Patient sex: F
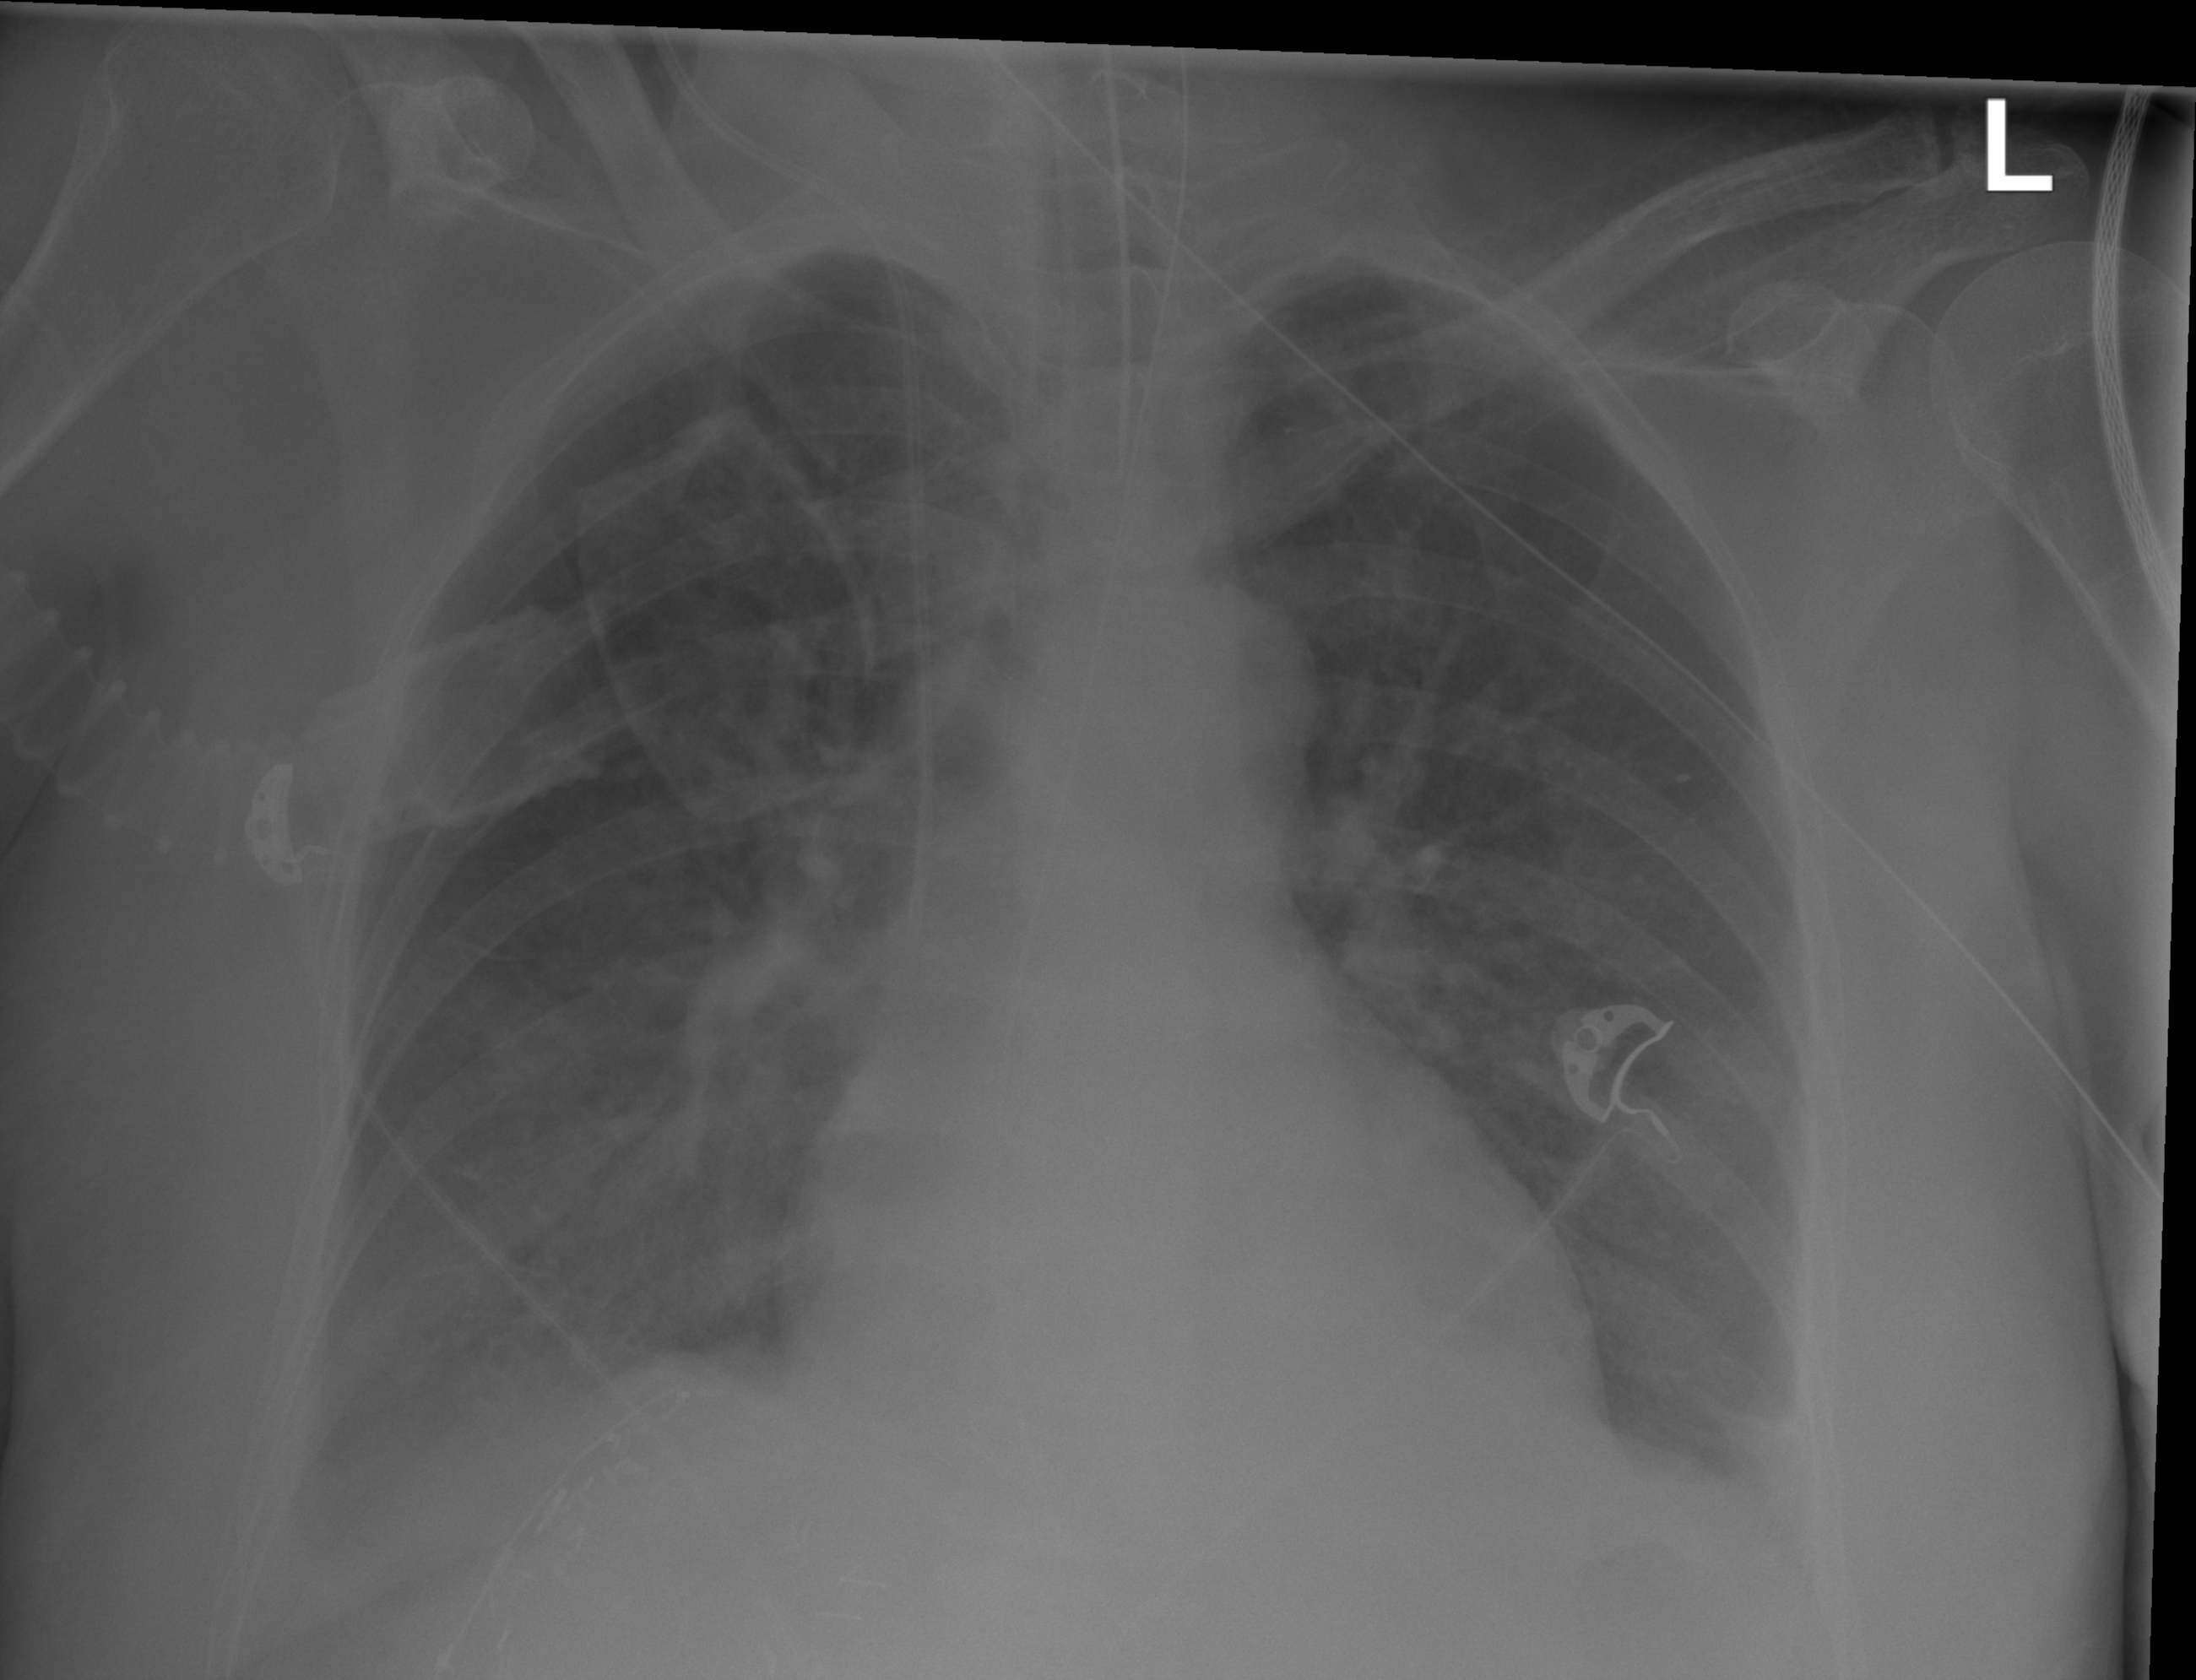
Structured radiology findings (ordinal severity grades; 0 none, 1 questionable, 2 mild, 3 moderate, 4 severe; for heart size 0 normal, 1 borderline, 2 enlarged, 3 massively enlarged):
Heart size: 0
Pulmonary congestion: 0
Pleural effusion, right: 2
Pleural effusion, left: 2
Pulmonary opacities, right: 2
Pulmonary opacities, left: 0
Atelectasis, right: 2
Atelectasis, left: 2